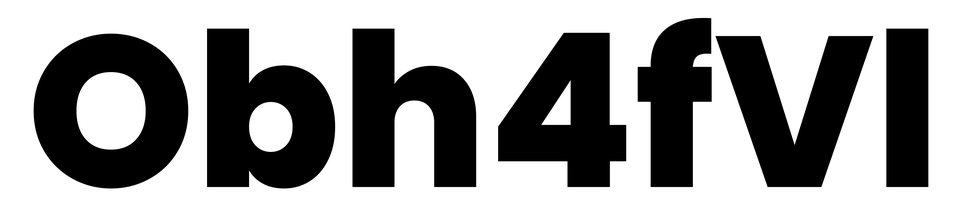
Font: Poppins-ExtraBold